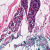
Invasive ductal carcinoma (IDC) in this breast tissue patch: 0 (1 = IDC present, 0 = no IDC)